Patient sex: M
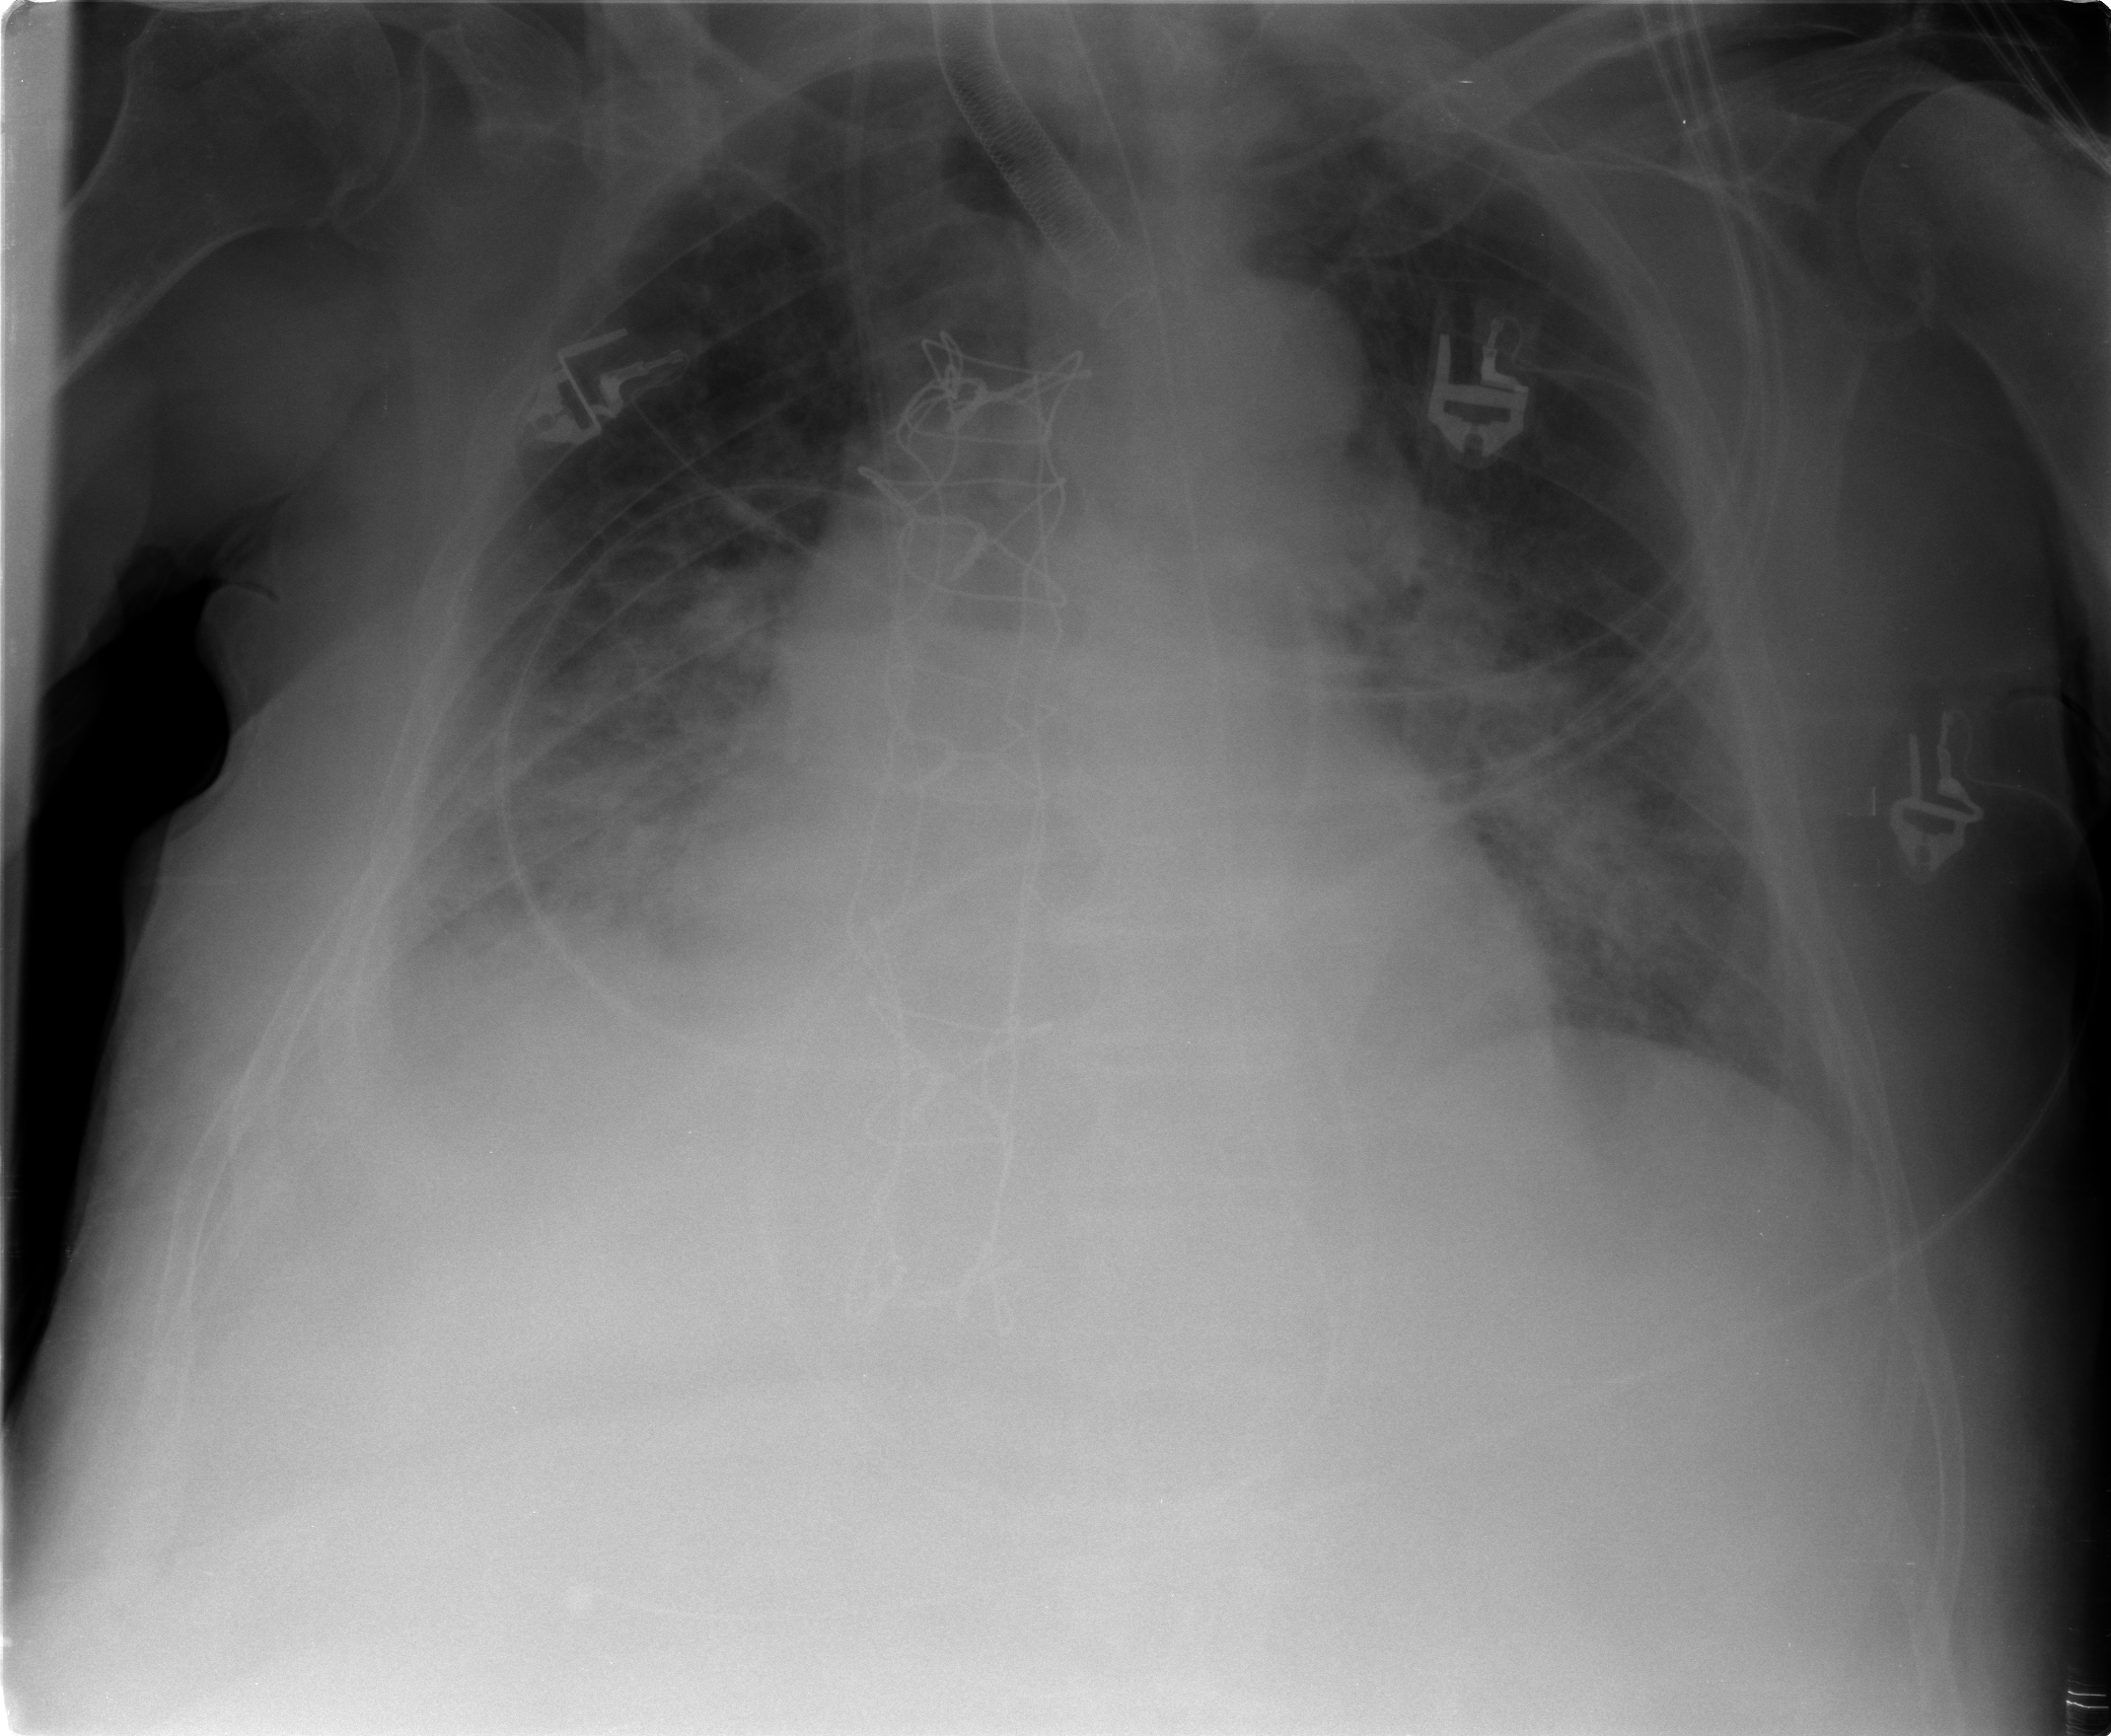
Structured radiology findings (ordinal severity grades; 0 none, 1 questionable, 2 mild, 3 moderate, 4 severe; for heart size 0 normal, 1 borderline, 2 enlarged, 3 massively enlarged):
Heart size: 2
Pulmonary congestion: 3
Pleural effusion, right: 2
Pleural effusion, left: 0
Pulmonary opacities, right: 3
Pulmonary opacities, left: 3
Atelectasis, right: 3
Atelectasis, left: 2